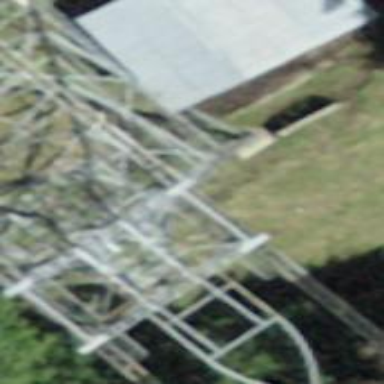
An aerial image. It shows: Pylon used for aerialway.